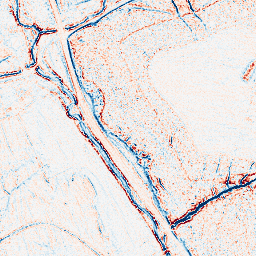
Category: edge_preserving
Decomposition family: bilateral
Decomposition parameters: d: 5
sigma_color: 100
sigma_space: 150
Upsampling method: bilinear
Upsampling parameters: scale: 4
Upsampling scale: 4